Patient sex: M
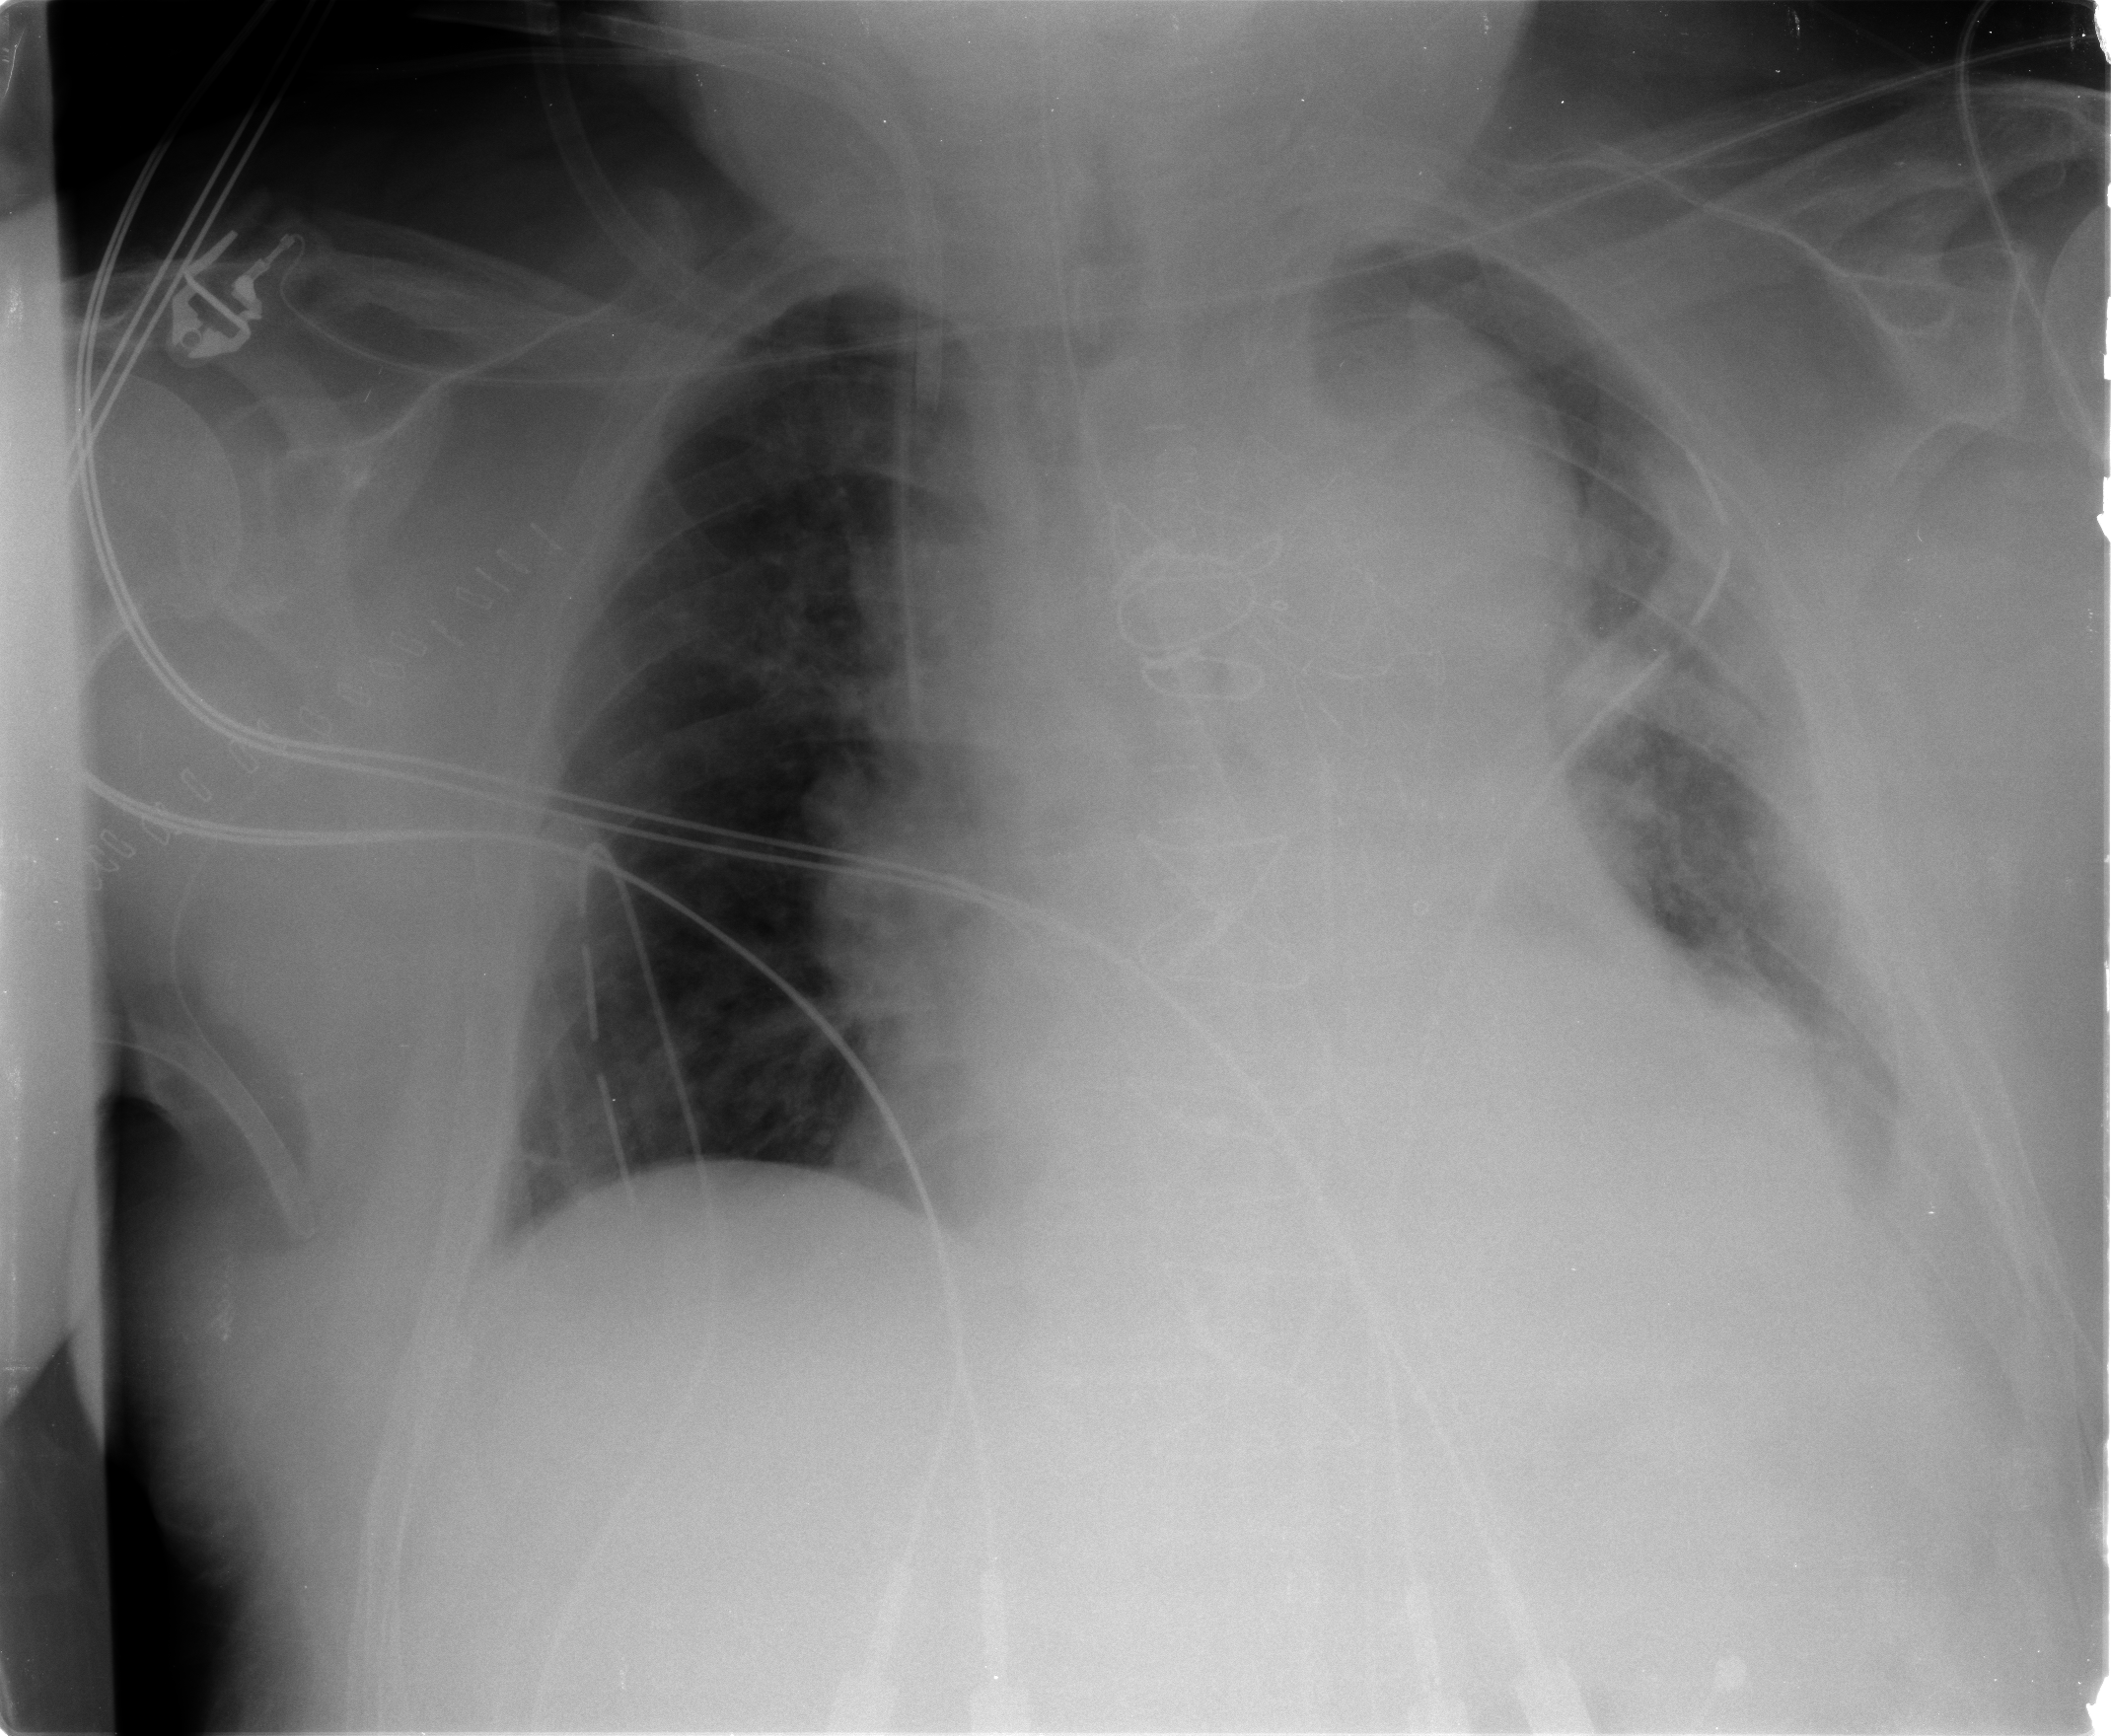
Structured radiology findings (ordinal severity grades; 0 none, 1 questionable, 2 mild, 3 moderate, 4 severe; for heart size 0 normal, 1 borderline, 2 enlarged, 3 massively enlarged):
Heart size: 2
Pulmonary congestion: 2
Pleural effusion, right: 0
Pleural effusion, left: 2
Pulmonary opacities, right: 0
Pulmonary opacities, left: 2
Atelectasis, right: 0
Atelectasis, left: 3